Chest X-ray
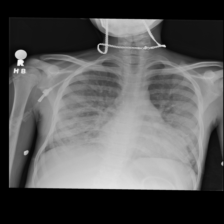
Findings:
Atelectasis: negative
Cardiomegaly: negative
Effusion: negative
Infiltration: positive
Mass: negative
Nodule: negative
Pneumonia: negative
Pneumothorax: negative
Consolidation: negative
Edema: negative
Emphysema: negative
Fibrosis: negative
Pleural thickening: negative
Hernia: negative